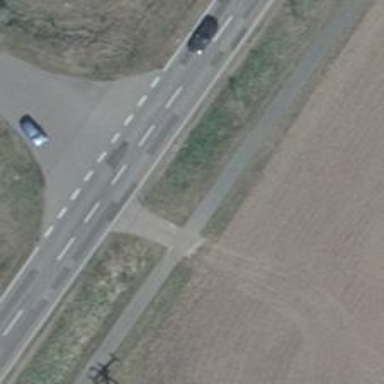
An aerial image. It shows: Asphalt cycleway.